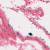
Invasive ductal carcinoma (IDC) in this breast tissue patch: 0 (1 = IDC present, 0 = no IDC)